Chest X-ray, AP view. Patient: 27 years old, sex M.
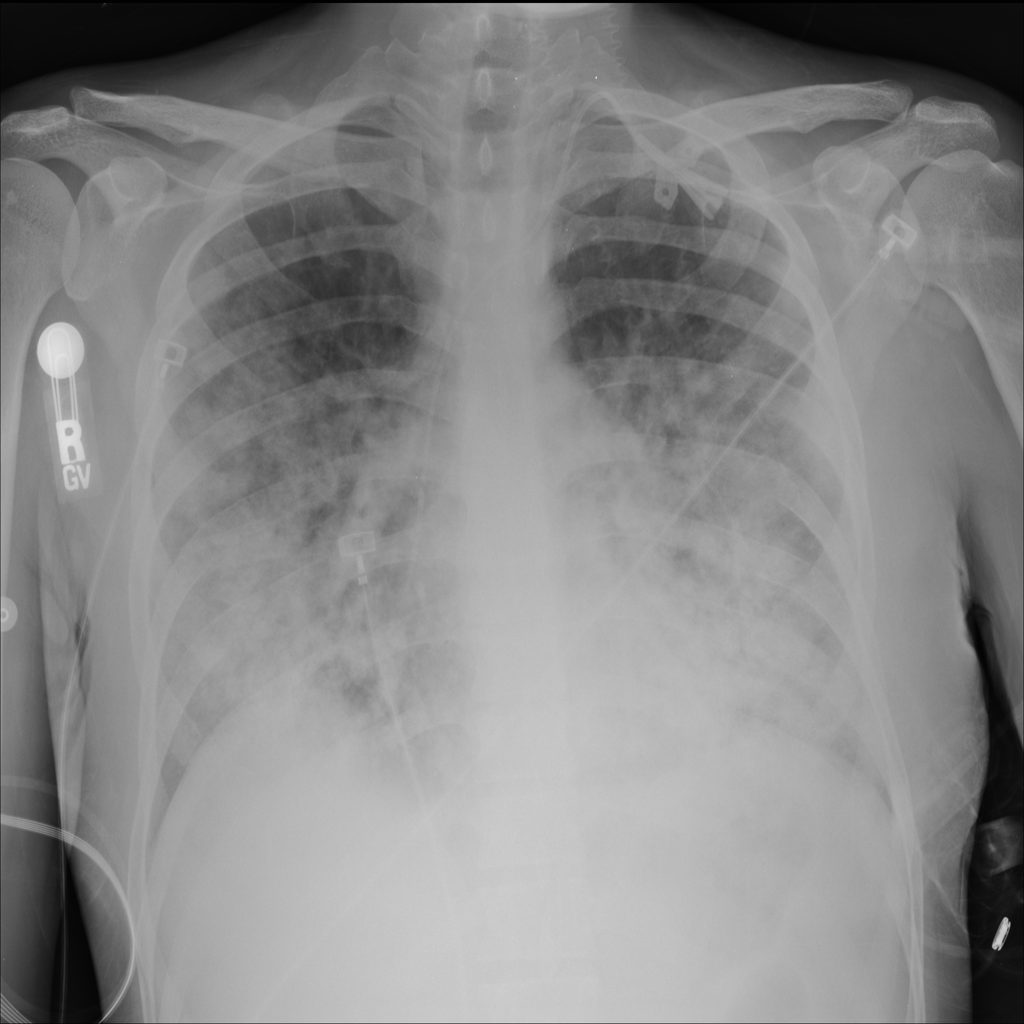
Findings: No Finding